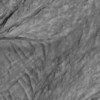
Label: not_dusty